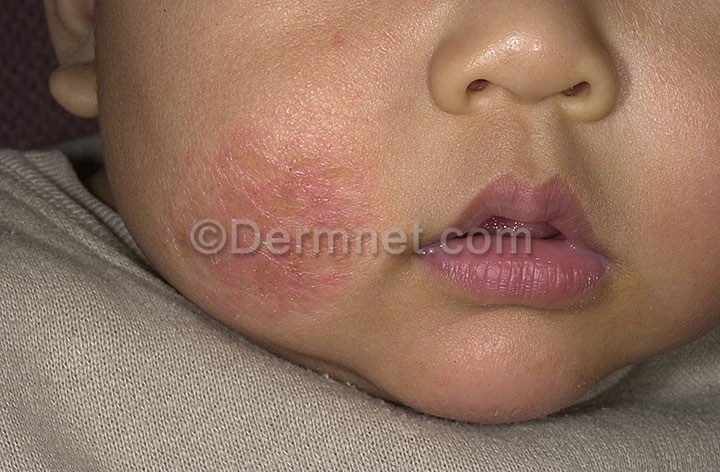
Disease: Atopic Dermatitis Photos